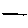
Label: line